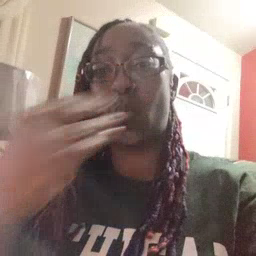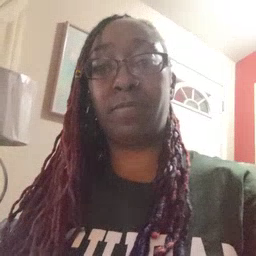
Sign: wolf